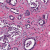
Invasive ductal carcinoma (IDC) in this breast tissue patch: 0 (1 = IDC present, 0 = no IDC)